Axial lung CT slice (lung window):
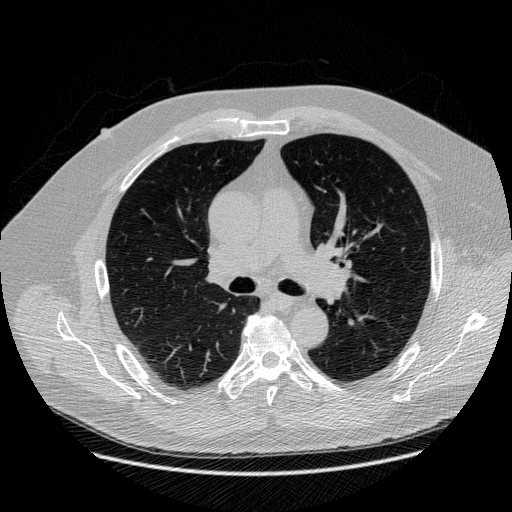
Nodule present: no